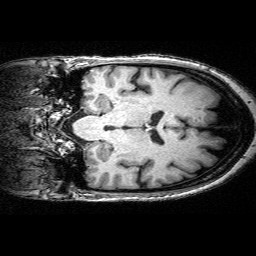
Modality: T1w
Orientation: coronal
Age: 64
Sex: female
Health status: ill
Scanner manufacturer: siemens
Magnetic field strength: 3 T
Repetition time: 0.0025 s
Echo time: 0.00336 s